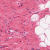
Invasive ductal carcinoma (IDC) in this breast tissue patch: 0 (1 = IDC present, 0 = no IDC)